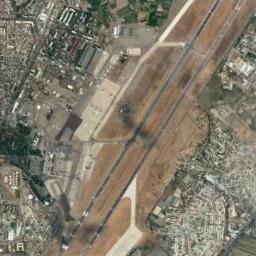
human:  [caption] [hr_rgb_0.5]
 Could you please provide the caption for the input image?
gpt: A complex airport with many runways and buildings is surrounded by a residential area and green spaces .

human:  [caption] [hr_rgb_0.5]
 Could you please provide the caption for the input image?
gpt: An airport is surrounded by many buildings .

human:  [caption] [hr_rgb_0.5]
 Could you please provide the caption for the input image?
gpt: An airport with two parallel runways and an open area in the vacant lot and dense residential areas around the airport .

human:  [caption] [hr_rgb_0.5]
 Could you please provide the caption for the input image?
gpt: The lawn is divided into many rectangular areas by runways .

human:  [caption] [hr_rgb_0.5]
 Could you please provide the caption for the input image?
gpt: The two roads of the airport are parallel to each other .